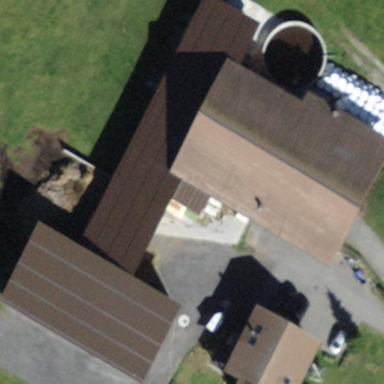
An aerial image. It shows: Farm auxiliary building with gabled roof.